Field crop: maize
Growth stage: 2
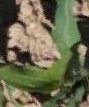
Species: maize